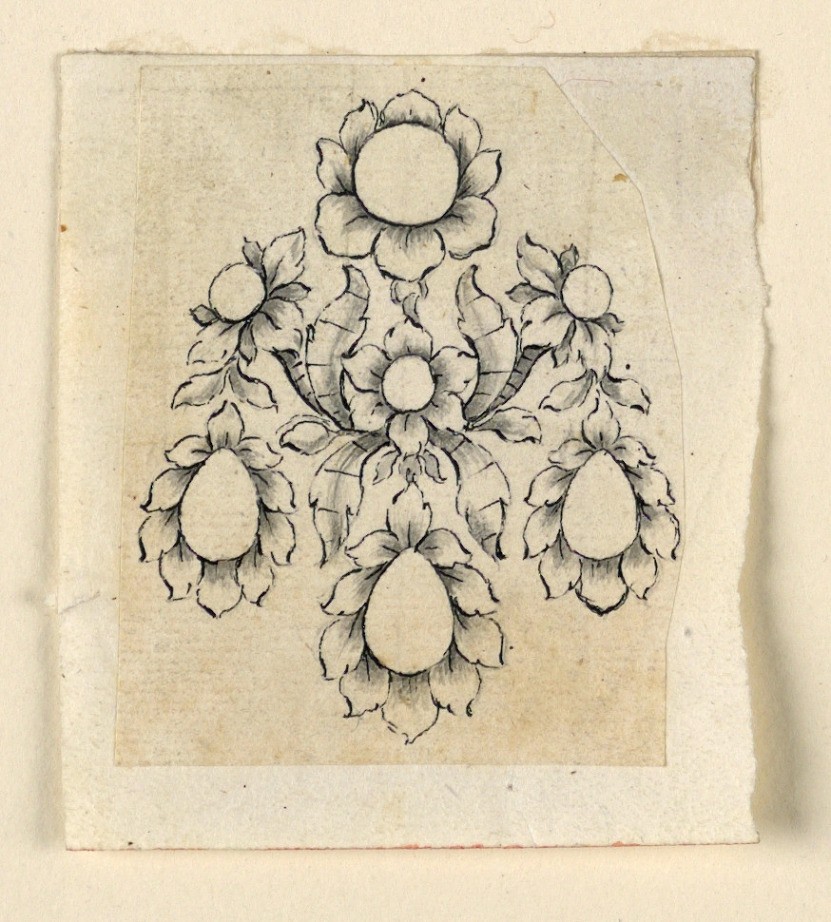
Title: Design for an Earring
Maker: Giovanni Sebastiano Meyandi, Italian, active 1762 - 1794
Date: ca. 1765
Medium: Pen and black ink, brush and gray watercolor on paper
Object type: Drawing
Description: Jewelry design for an earring; the right edge cut irregularly. Earring consists of a bunch of flowers with a round blossom on top, three drop-shaped blossoms hanging down, and three smaller blossoms at center.